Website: crate-barrel
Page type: address-validator
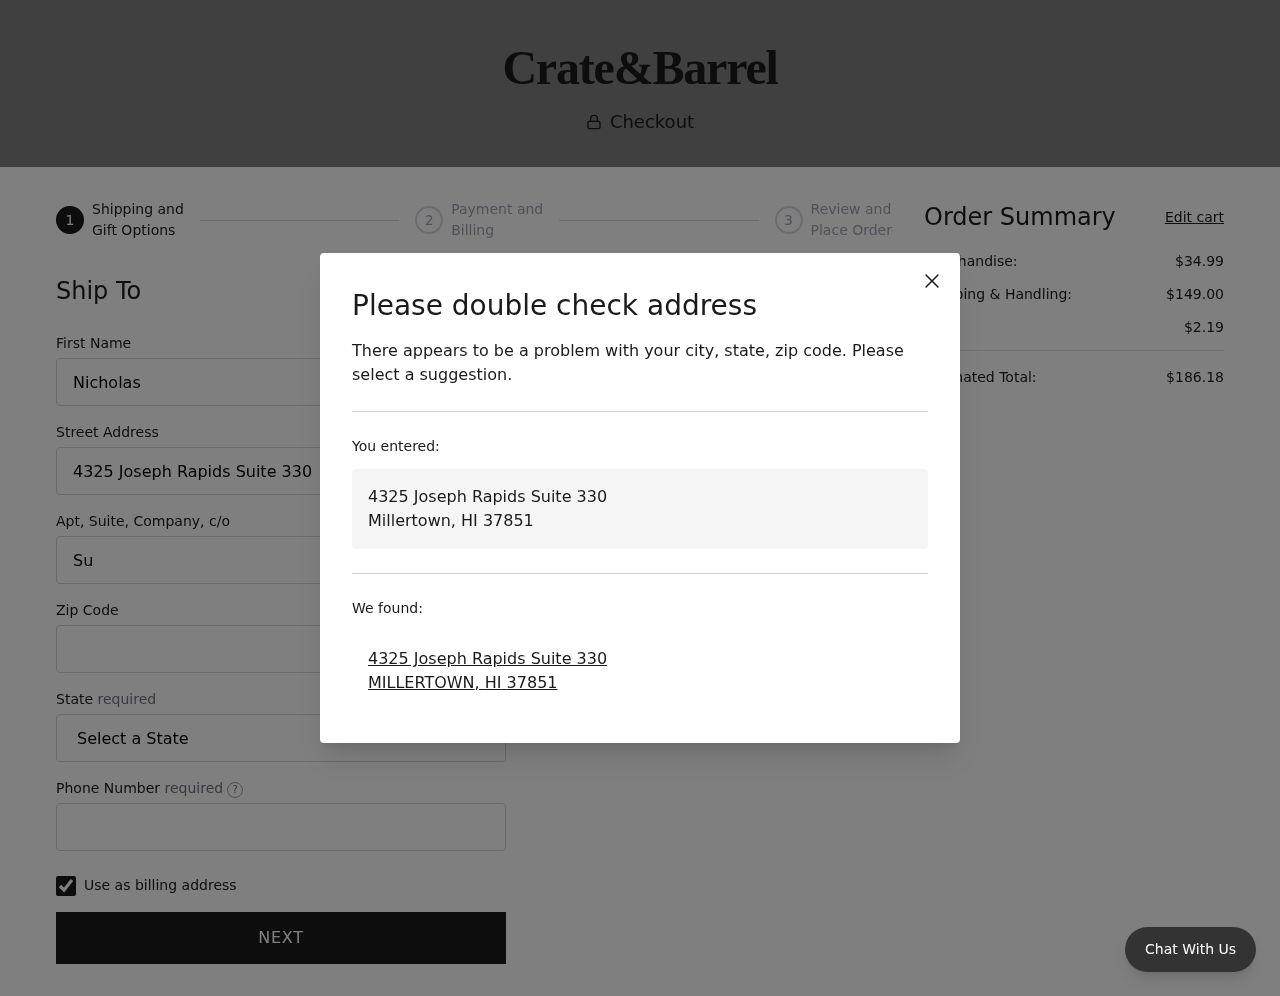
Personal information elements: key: PII_CITY
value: Millertown
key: PII_CITY
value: MILLERTOWN
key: PII_FIRSTNAME
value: Nicholas
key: PII_PHONE
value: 5985862374
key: PII_POSTCODE
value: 37851
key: PII_STATE
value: Hawaii
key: PII_STATE_ABBR
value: HI
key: PII_STREET
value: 4325 Joseph Rapids Suite 330
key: PII_STREET2
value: Suite 492
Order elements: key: ORDER_SUBTOTAL
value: $34.99
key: ORDER_SHIPPING_COST
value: $149.00
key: ORDER_TAX
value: $2.19
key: ORDER_TOTAL
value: $186.18